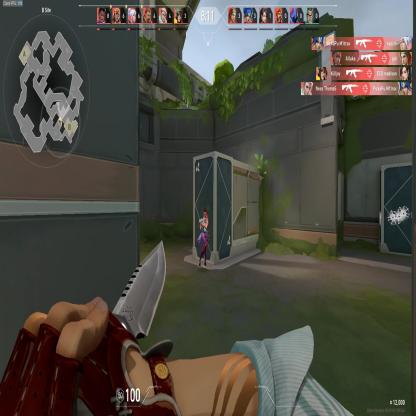
Label: enemy